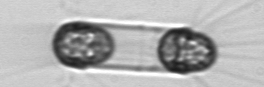
Label: Corethron_hystrix